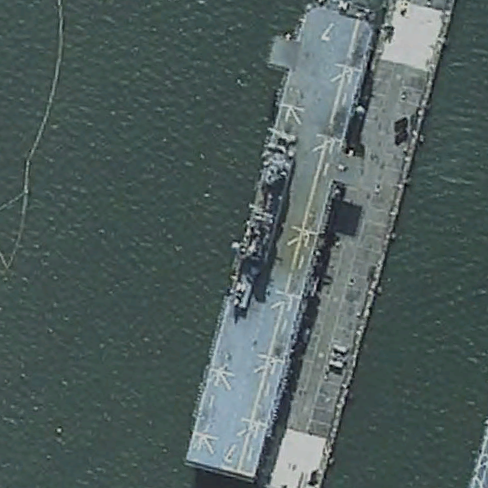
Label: assault